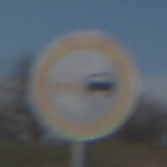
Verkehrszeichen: Ueberholverbot
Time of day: MorningAfternoon
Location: Outdoor (Nature)
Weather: PartlyCloudy
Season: NotSpecified
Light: Natural